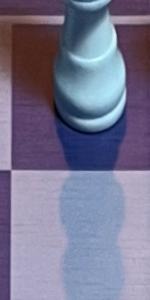
Label: Empty